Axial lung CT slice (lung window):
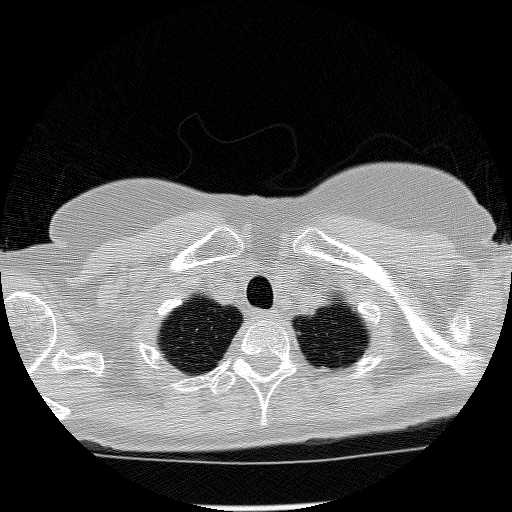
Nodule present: no